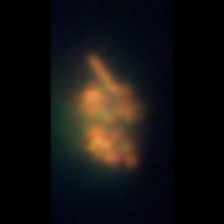
Taxon: Unknown_detritus
Group: Unknown